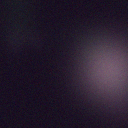
Screen state: off